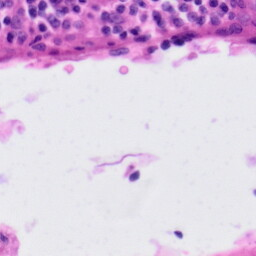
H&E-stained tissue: Tonsil